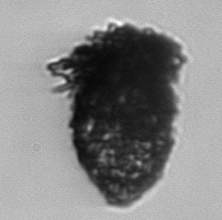
Label: Stenosemella_pacifica